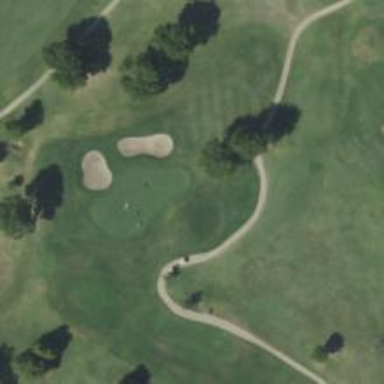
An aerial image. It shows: Golf hole.